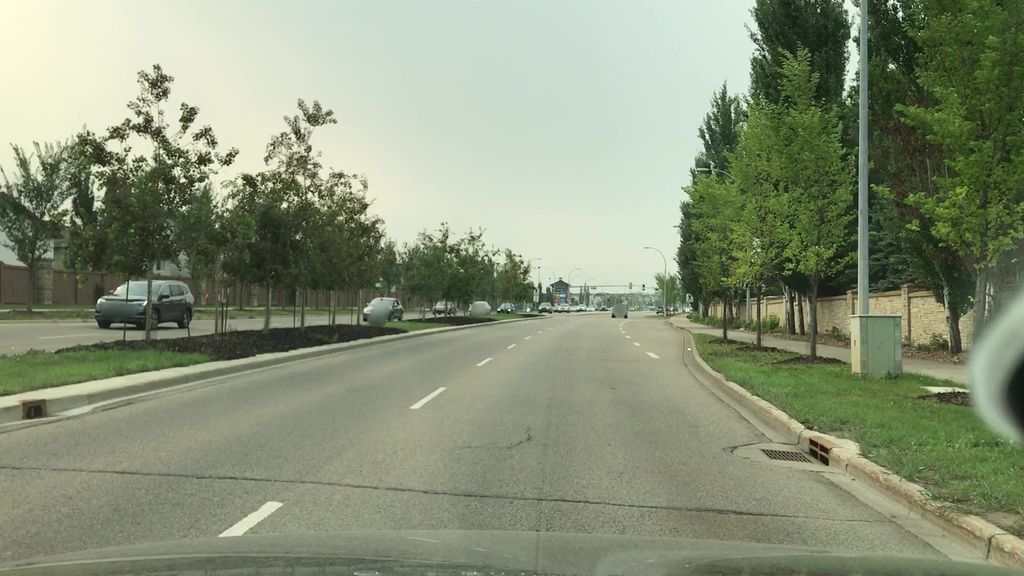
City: edmonton